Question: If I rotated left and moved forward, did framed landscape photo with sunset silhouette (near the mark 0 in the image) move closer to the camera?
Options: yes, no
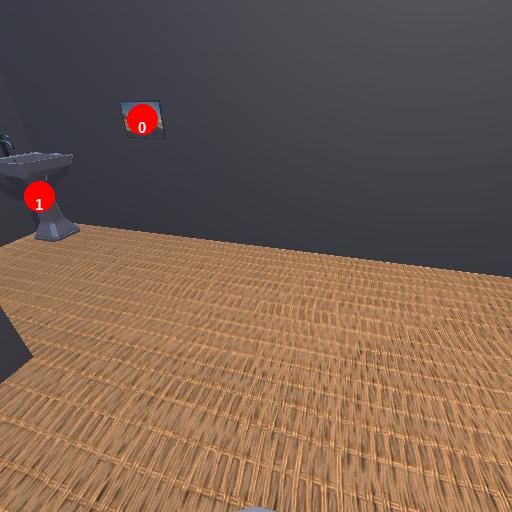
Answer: yes